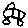
Label: car